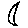
Label: moon